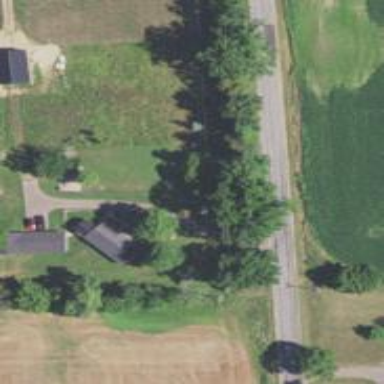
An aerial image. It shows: Driveway leading to service road.